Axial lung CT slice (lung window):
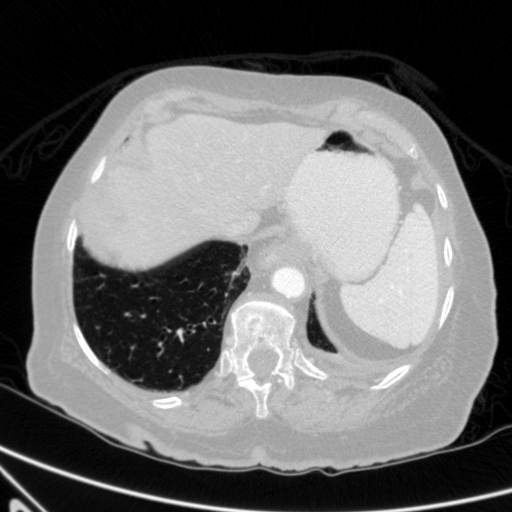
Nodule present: no